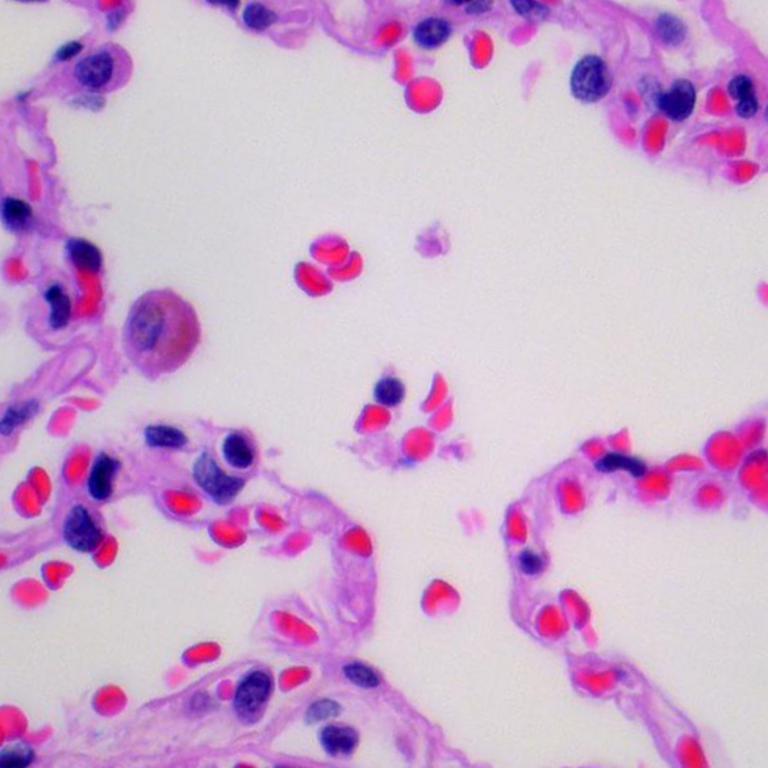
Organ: lung
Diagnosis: benign